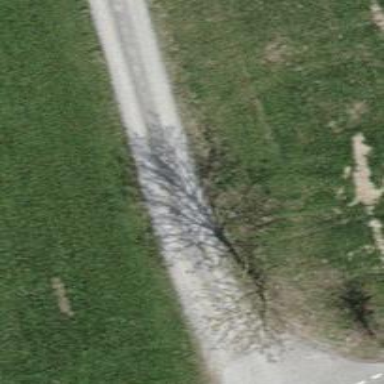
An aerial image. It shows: Track with compacted grade 2 surface.